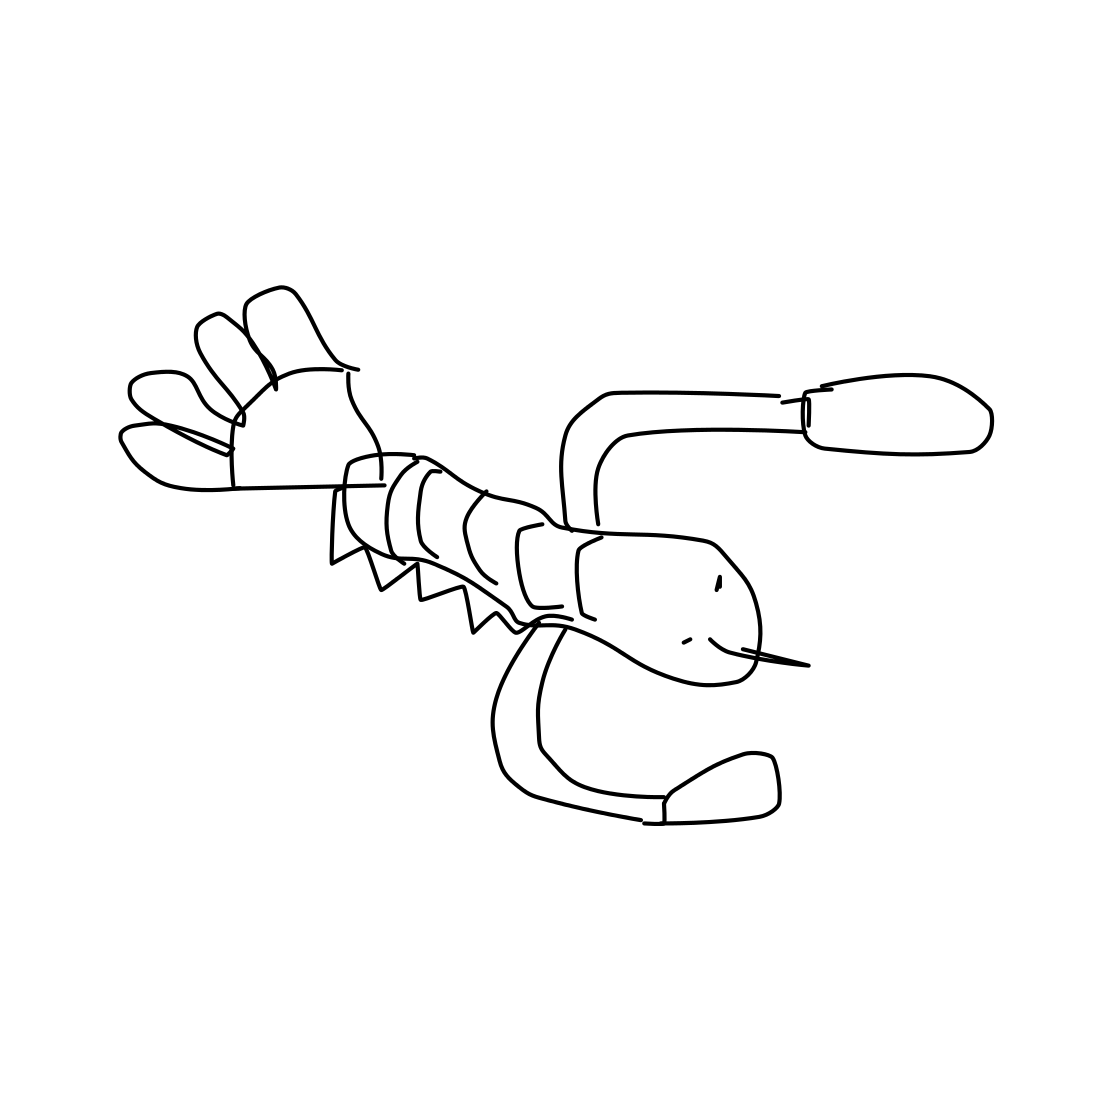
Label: lobster